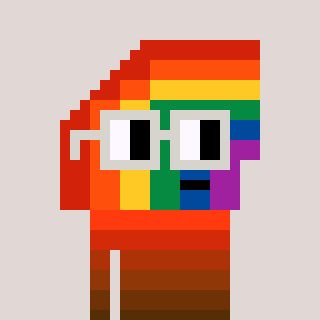
a pixel art character with square light gray glasses, a rainbow-shaped head and a hotbrown-colored body on a warm background